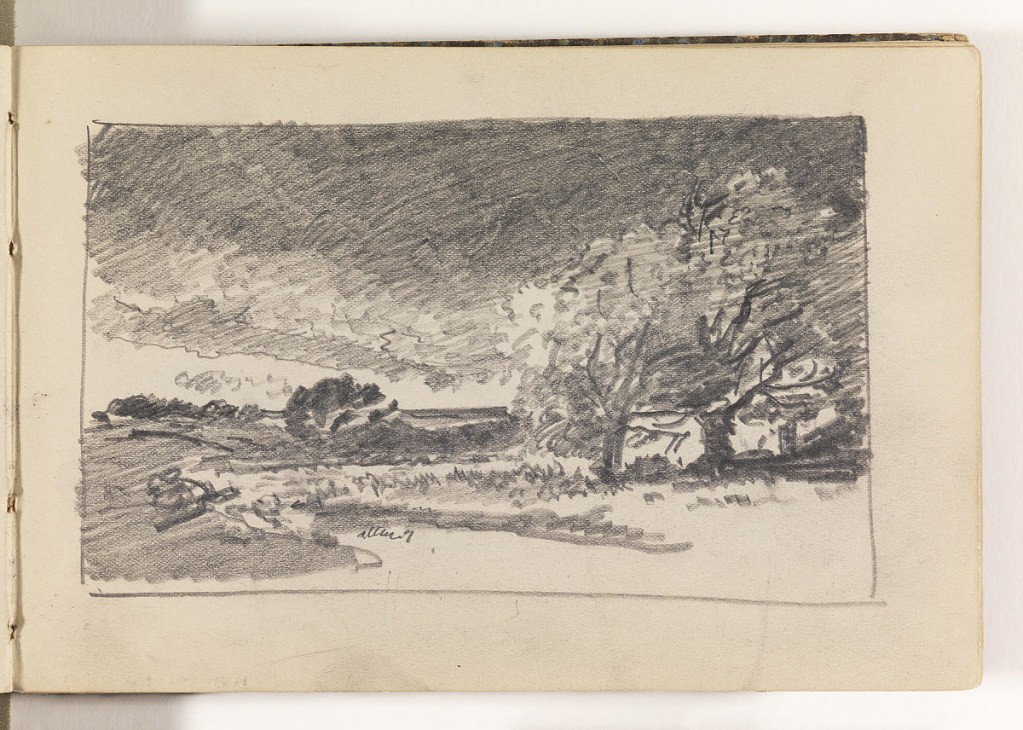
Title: Countryside with Stream and Trees
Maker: William Trost Richards, American, 1833–1905
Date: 1870–85
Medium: Graphite on cream wove paper, bound
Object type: Sketchbook folio
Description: Countryside with river in center foreground extending back and curving around to the right.  At the river's bend is a stand of large trees. In far distance at left, a dark line of trees on horizon.